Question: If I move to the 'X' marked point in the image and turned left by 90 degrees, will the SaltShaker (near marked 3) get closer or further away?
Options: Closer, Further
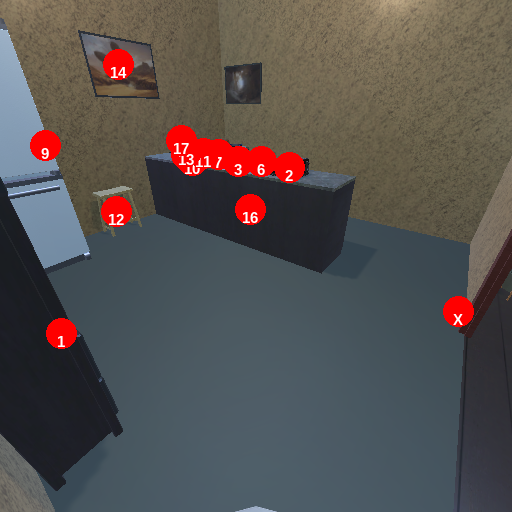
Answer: Closer